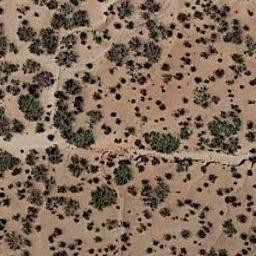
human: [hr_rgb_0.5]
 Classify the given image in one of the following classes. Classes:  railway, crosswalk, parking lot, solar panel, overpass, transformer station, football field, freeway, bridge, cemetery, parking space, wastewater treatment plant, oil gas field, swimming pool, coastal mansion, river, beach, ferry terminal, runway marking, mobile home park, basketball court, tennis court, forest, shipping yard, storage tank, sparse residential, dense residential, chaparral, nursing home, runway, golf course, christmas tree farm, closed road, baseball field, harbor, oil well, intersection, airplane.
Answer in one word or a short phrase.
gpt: chaparral